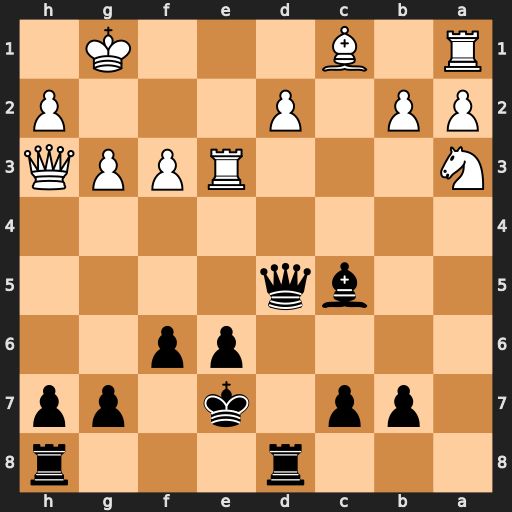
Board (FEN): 3r3r/1pp1k1pp/4pp2/2bq4/8/N3RPPQ/PP1P3P/R1B3K1
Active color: b
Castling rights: -
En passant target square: -
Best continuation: Bxe3+ dxe3 Qxf3